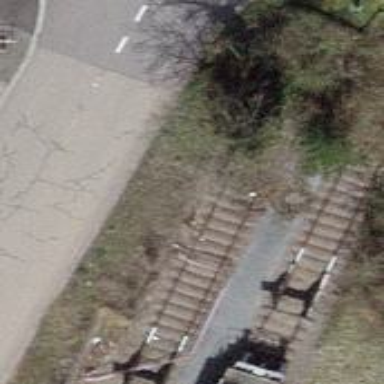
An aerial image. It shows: Railway buffer stop.